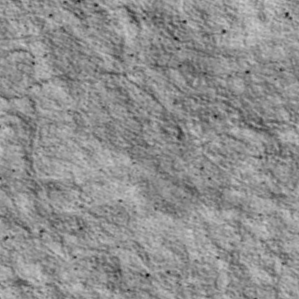
Label: non_frost